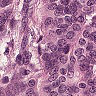
Metastatic tissue present: yes